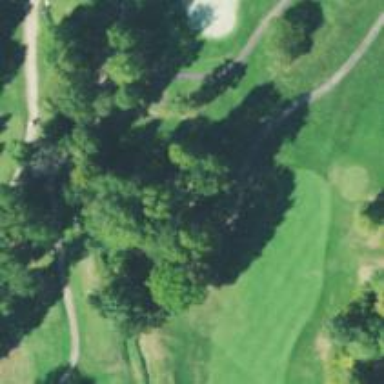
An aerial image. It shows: Path for both road and golf.